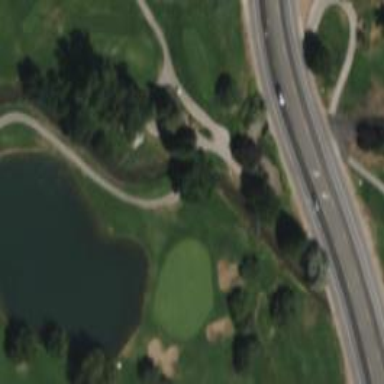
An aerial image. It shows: Service road used as golf cart path.